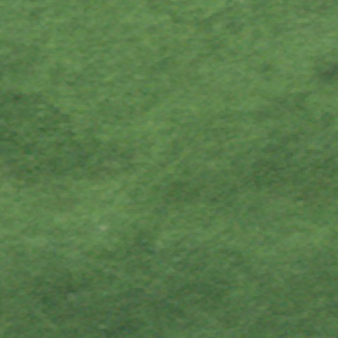
Label: other